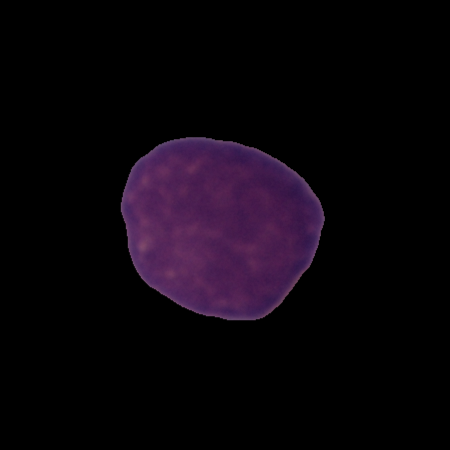
Label: healthy